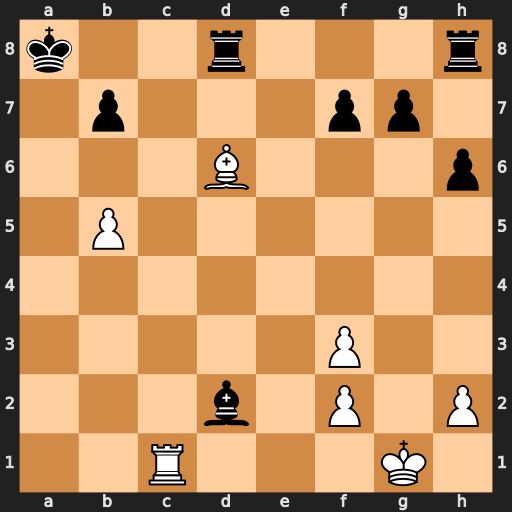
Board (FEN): k2r3r/1p3pp1/3B3p/1P6/8/5P2/3b1P1P/2R3K1
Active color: w
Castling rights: -
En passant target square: -
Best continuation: Ra1+ Ba5 Rxa5#